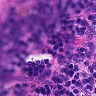
Metastatic tissue present: no